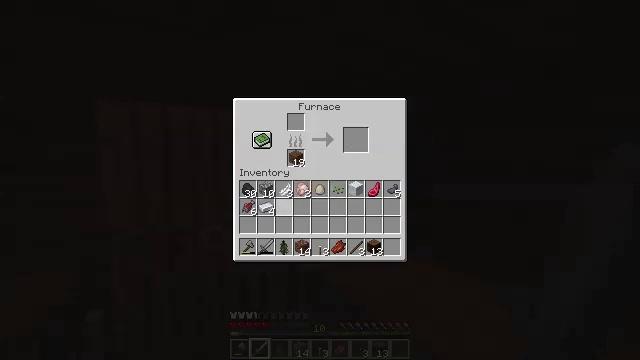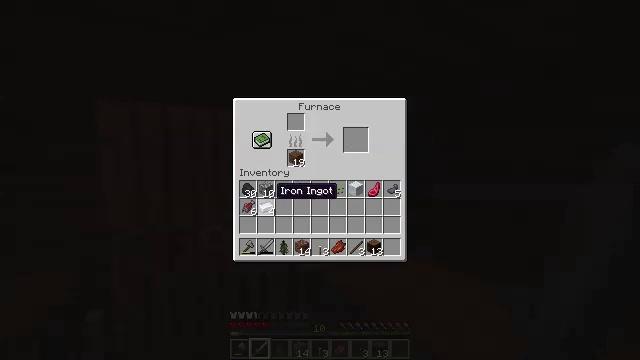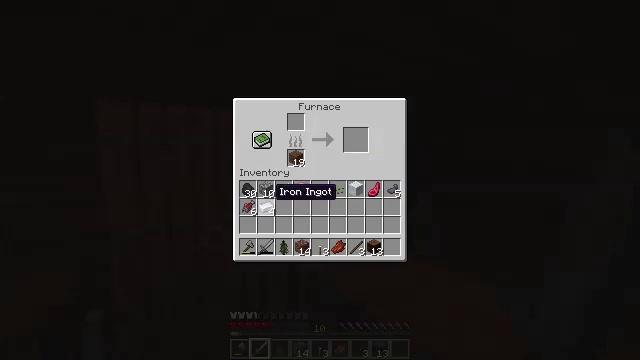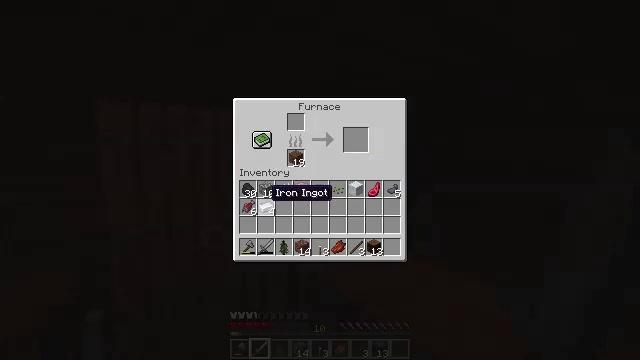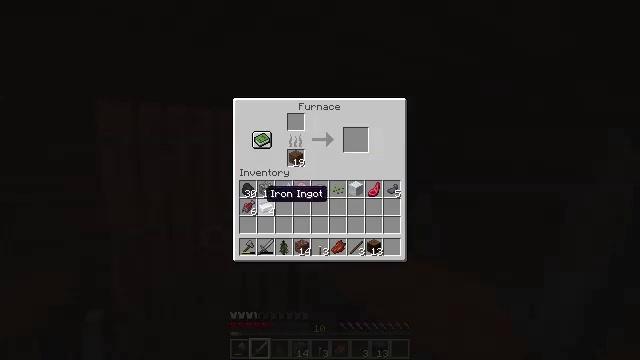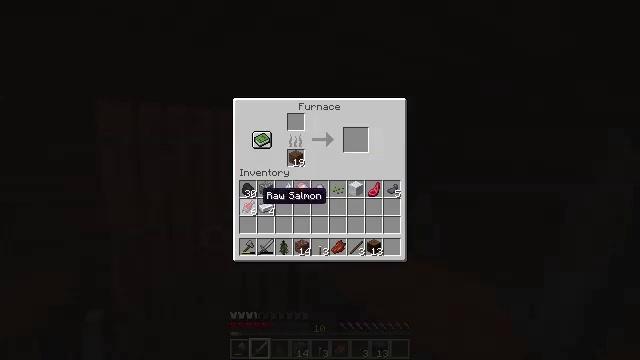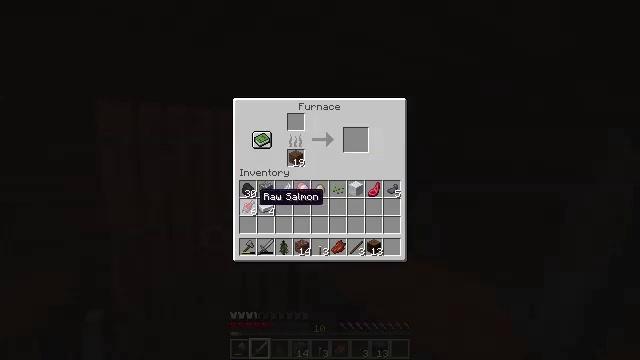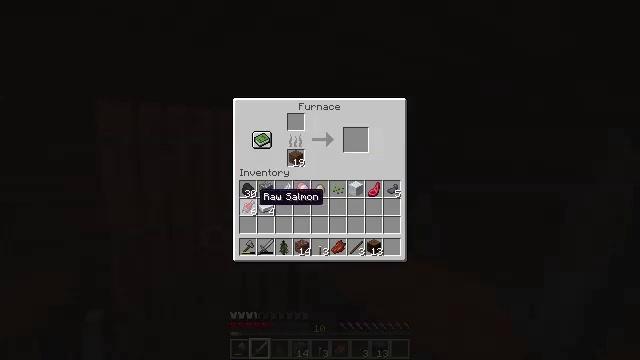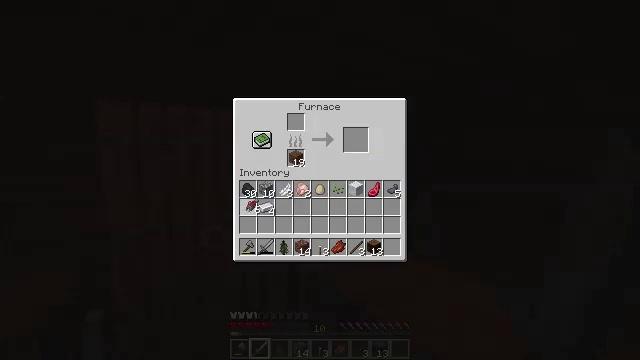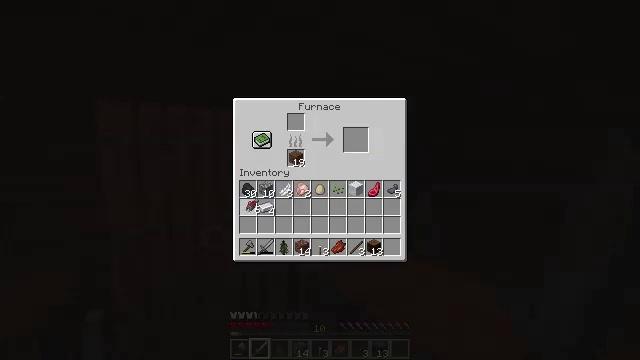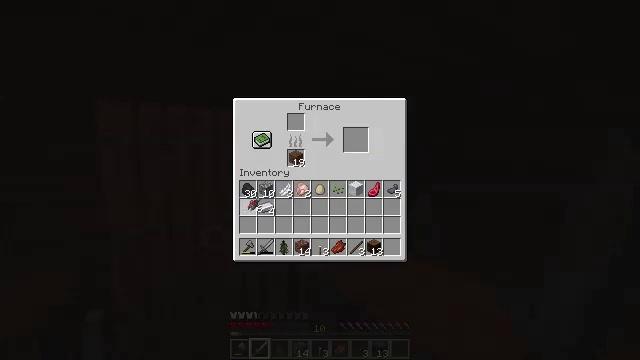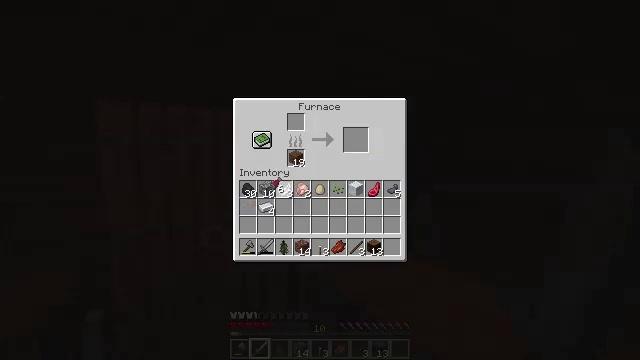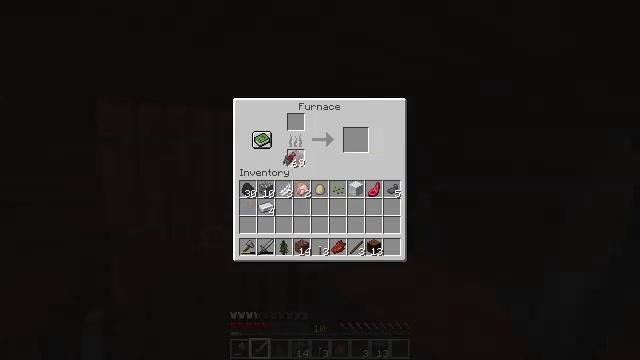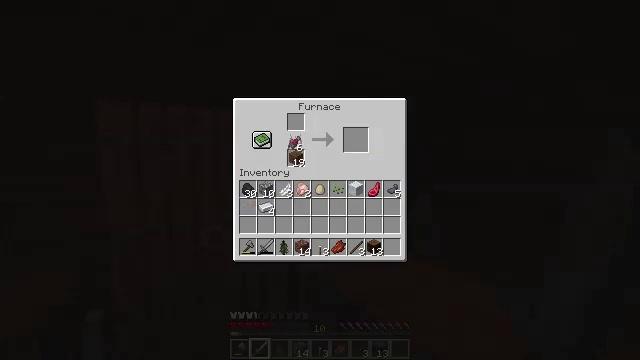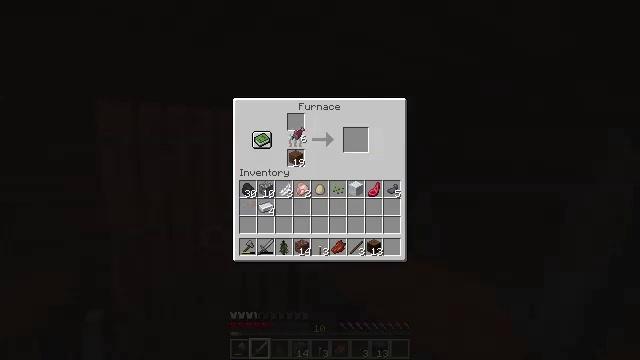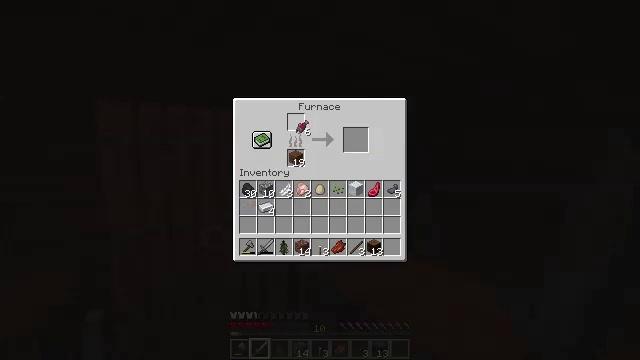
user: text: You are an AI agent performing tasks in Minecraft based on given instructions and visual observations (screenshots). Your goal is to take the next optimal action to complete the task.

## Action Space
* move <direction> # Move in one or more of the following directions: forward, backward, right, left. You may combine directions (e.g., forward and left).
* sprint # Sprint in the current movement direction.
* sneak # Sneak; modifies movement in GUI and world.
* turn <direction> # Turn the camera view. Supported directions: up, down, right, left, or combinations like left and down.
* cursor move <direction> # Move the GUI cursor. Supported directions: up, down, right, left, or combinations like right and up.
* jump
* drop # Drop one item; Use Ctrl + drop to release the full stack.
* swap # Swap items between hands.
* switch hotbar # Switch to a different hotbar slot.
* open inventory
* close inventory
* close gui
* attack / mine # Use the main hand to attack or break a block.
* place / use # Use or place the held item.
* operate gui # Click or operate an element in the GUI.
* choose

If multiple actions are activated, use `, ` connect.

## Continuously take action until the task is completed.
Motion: motion action
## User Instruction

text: Open your crafting menu to craft black dye.
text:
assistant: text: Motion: cursor move left
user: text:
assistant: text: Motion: no_op
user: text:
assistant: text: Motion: no_op
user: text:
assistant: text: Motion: no_op
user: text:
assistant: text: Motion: no_op
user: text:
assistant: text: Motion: no_op
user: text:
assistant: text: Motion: no_op
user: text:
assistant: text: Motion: operate gui
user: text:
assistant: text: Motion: operate gui
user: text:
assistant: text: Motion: no_op
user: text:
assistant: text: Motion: cursor move right and up
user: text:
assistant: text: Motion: cursor move right and up
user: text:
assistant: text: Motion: cursor move up
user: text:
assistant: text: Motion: cursor move up
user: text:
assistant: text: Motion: no_op
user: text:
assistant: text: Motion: no_op
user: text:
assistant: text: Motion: no_op
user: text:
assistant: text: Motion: no_op
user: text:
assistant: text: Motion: no_op
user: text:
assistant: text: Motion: no_op
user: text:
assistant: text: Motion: no_op
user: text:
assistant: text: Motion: operate gui
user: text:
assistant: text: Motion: operate gui
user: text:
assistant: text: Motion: no_op
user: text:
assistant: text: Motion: no_op
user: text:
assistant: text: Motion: no_op
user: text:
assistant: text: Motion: no_op
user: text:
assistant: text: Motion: no_op
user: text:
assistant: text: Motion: no_op
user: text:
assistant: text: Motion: no_op